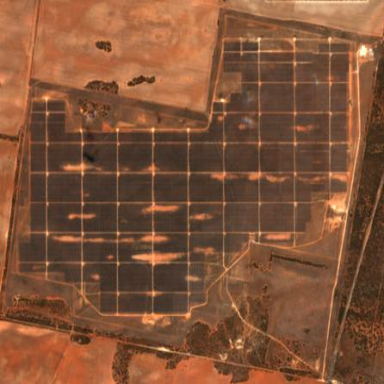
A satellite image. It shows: Solar power plant using photovoltaic technology.